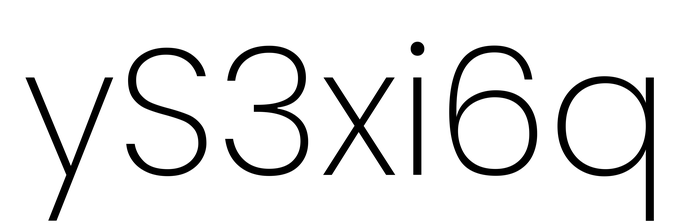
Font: Poppins-ExtraLight